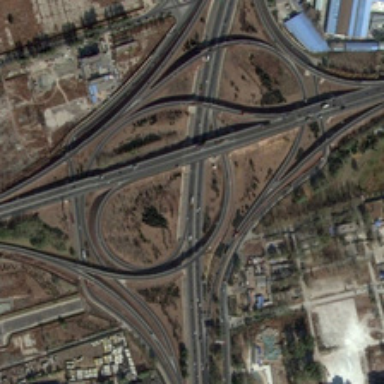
Many sparse trees and buildings are near a viaduct .